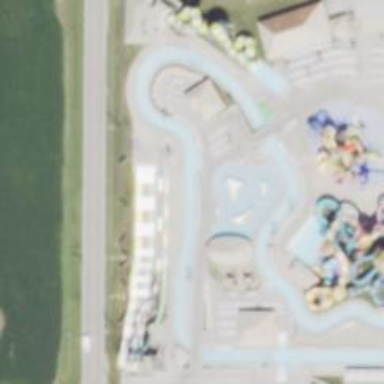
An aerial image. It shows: Water slide attraction.